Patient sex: M
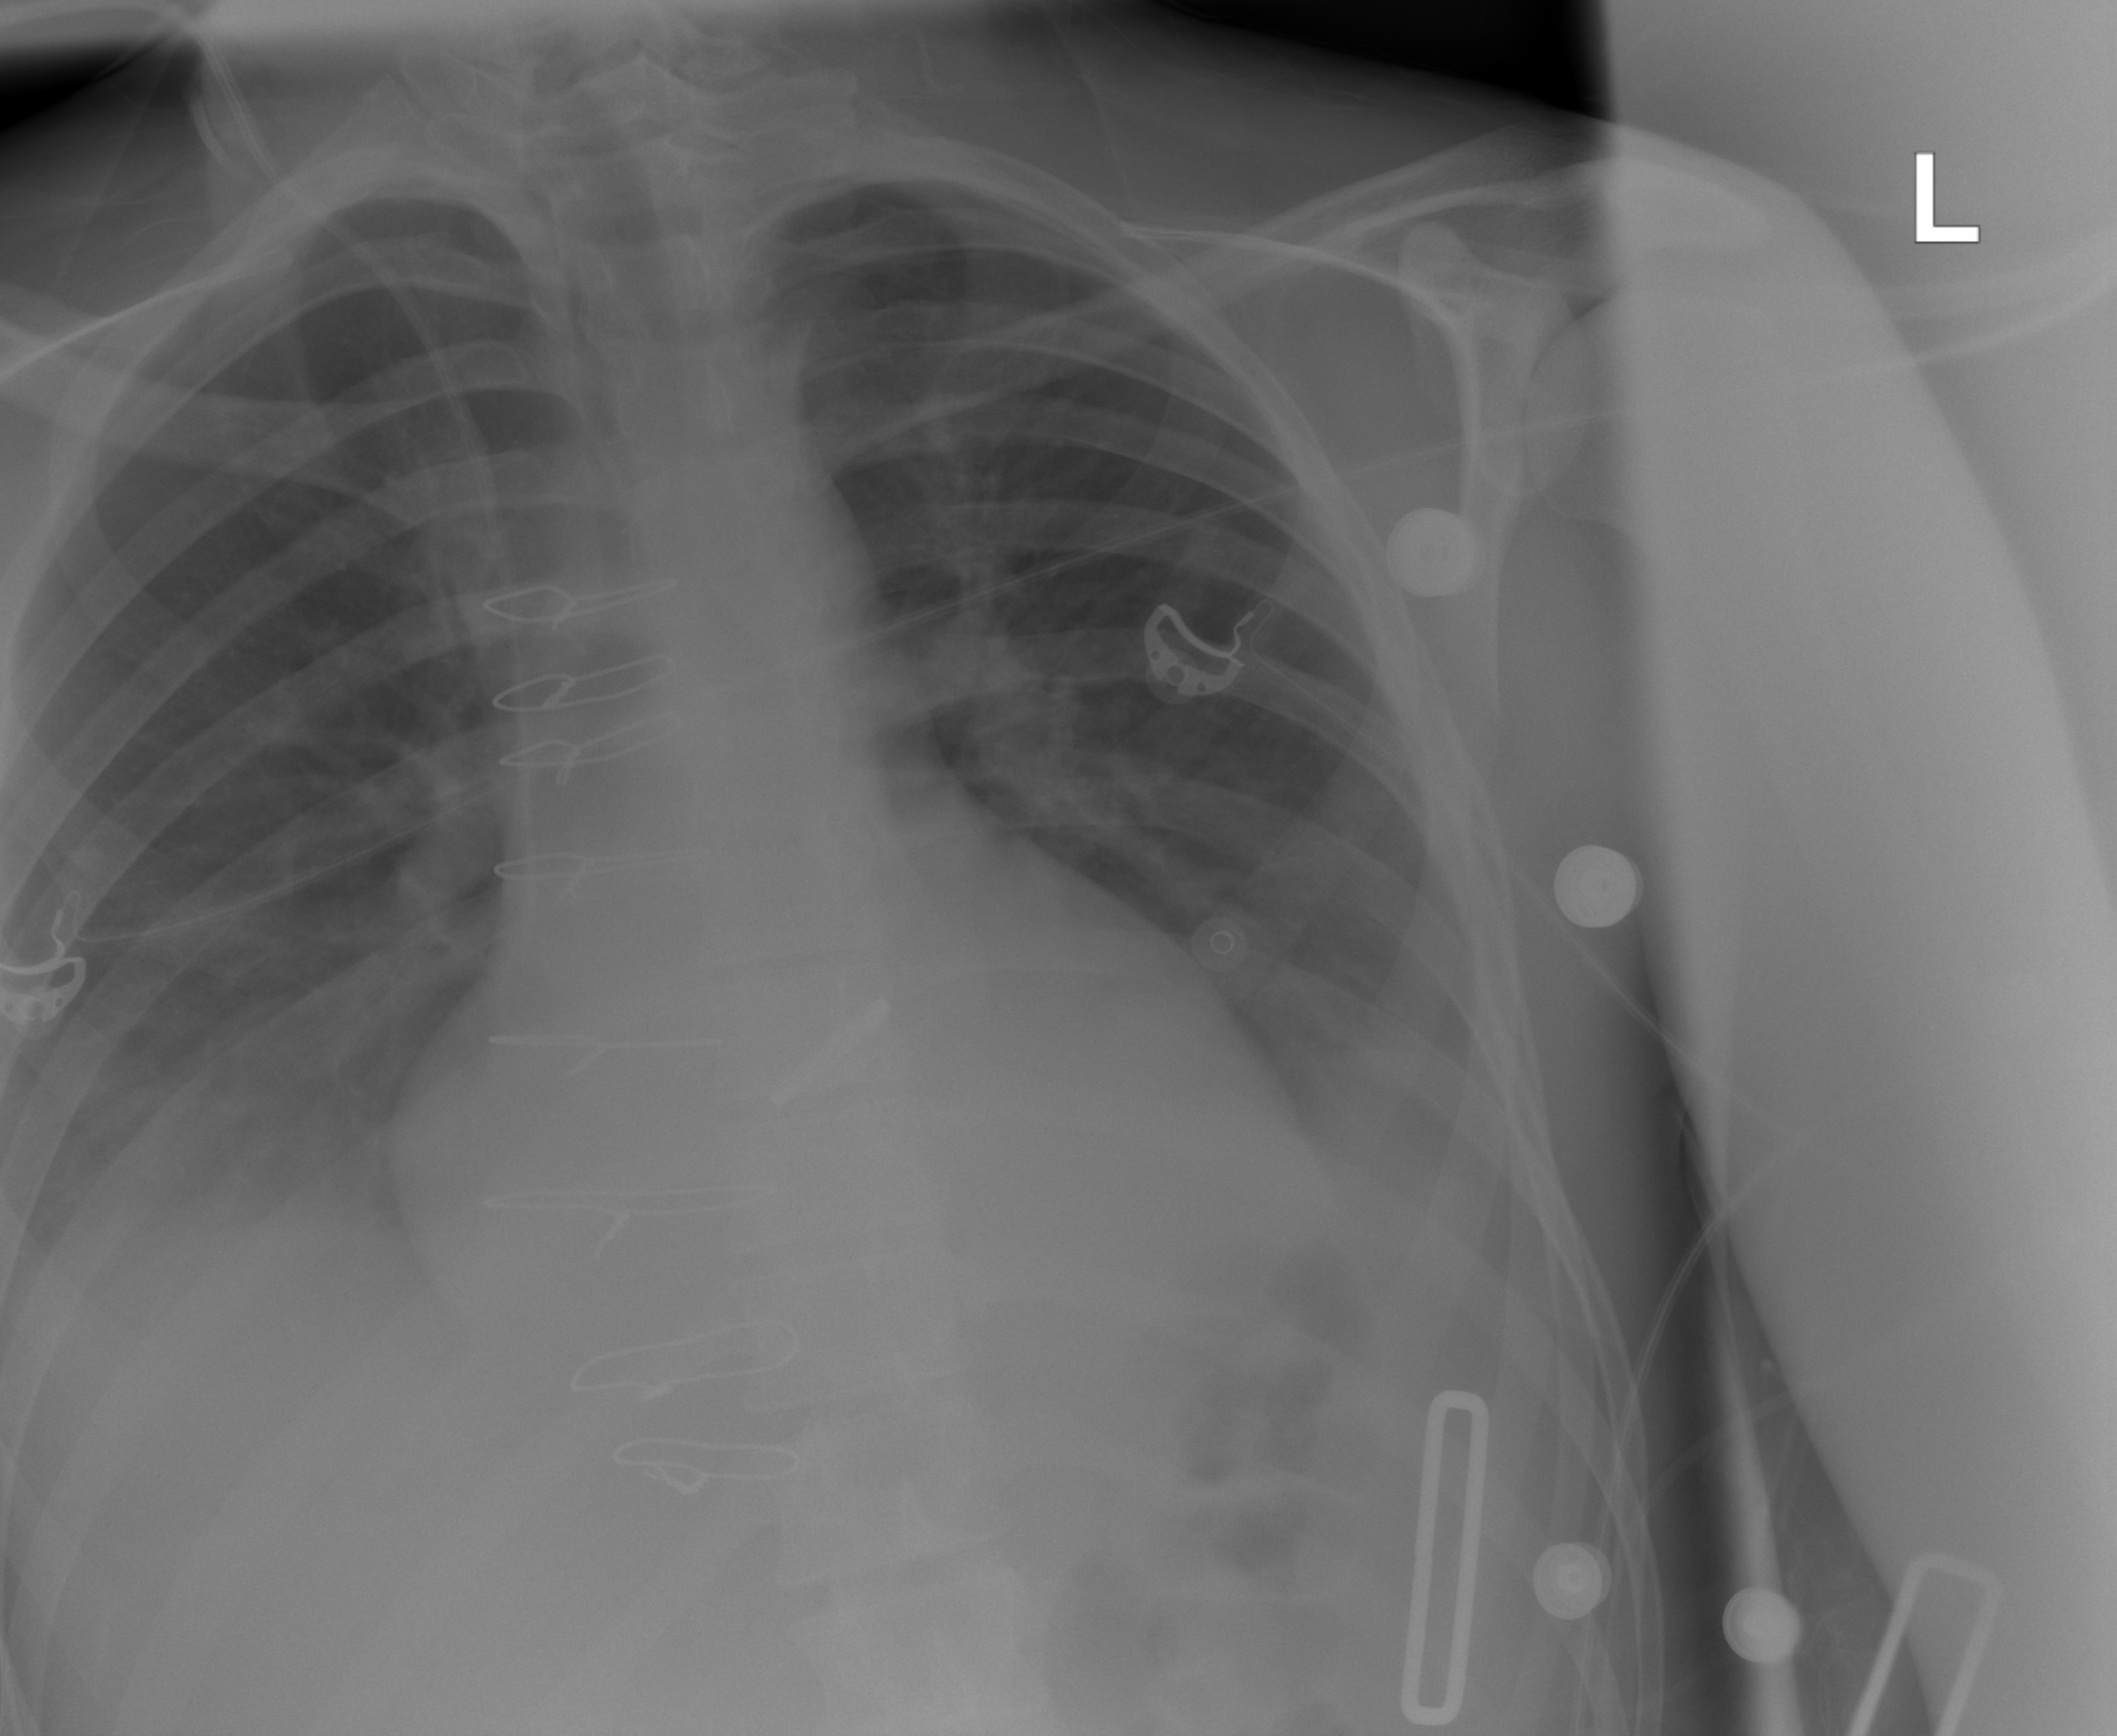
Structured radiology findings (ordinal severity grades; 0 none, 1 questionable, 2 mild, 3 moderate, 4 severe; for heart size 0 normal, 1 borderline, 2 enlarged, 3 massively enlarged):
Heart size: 1
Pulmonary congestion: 0
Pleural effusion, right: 2
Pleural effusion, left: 2
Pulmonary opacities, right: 0
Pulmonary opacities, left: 0
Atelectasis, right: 2
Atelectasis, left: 2